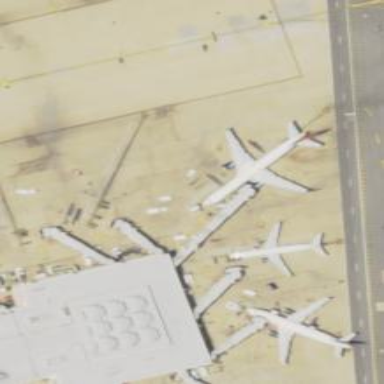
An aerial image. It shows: Airport gate.